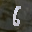
Label: 6